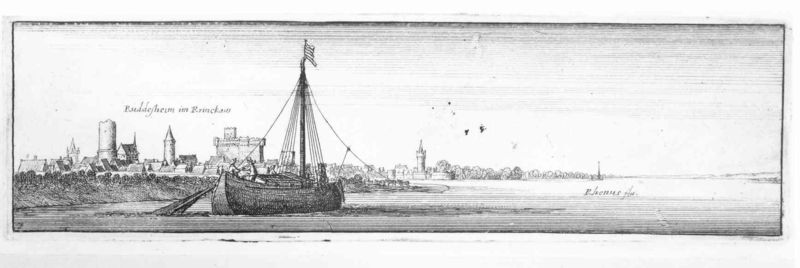
Titel: Rüdesheim
Künstler: Wenzel Hollar
Standort: Karlsruhe
Institution: Staatliche Kunsthalle Karlsruhe
Schlagwörter: blau, dunkel, himmel, meer, schatten, vogel, wasser, weiß, bäume, fluss, kirchturm, landschaft, menschen, see, stadt, ufer, fenster, frau, grau, holz, licht, männer, schwarz, skizze, zeichnung, dach, gebäude, haus, schloss, tuch, alt, lang, leinen, mensch, spitze, holland, niederlande, signatur, horizont, häuser, natur, vögel, weite, brücke, flach, gewässer, kanal, kirche, sträucher, land, kontrast, boot, fliegen, handel, ruder, turm, deutschland, holzschnitt, küste, ruhig, schiff, schiffe, schrift, segel, segelboot, wellen, papier, ansicht, ort, vedute, fahne, fischer, flagge, mast, netze, segelschiff, dorf, dächer, mauer, grafik, graphik, hafen, kai, masten, mündung, strom, planken, querformat, seile, tau, wetter, inschrift, schmal, glatt, anlegen, bucht, takelage, taue, befestigung, ozean, segler, panorama, stadtansicht, name, buch, burg, türme, fischerboot, mole, leuchtturm, kohle, seil, festung, druck, schnitt, schwarz-weiss, schraffur, radierung, stich, text, beschriftung, quer, schraffiert, bleistift, wimpel, gravur, fisch, freiheit, mittelalter, ankern, stadtmauer, bodensee, fischerei, matrosen, anker, fang, flotte, maste, london, kupferstich, netz, handschrift, längs, wikinger, fischen, kaltnadel, mehr, festland, wall, hafenstadt, rhein, graphi, fischfang, port, sitch, rotterdam, schifffahrt, holzschiff, seeleute, länglich, trist, planke, fischernetz, mainz, einholen, handelsschiff, runie, vögle, rahe, kaltnadelradierung, hanse, lübeck, lissabon, stdt, häuer, rostock, landschaftsstudie, t, im, fanhe, scwarz-weiss, rhonne, bingen, wipel, rudolfsheim, rüdesheim, buddesheim, rhenus, haferneinfahrt, stapelgeld, wnaten, flagge vögel], handel turm, fischkutter, plnake, boof, lisabon, seeile, buddenheim, rüsselsheim